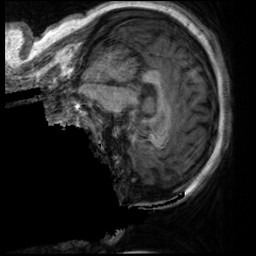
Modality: T1w
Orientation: sagittal
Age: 21